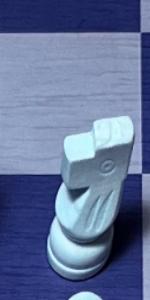
Label: Knight_White